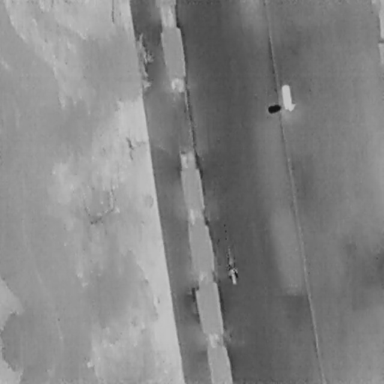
There is a Bicycle in the infrared image.